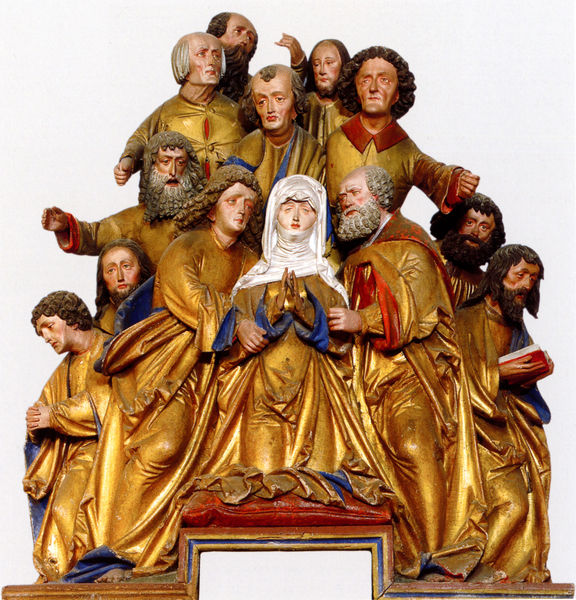
Titel: Marientodgruppe von einem Flügelaltar
Künstler: Jörg Lederer
Standort: Partschins (Südtirol)
Institution: Pfarrkirche
Schlagwörter: blau, gott, gruppe, himmel, mann, weiß, dreieck, menschen, braun, bunt, frau, grau, haar, hintergrund, holz, männer, schwarz, rot, schleier, tuch, alt, bart, bärte, gesichter, bibel, falten, johannes, rahmen, spitze, tod, trauer, hände, kirche, gewand, gold, haare, kutte, gewänder, personen, gotik, lippen, locken, skulptur, statue, kopfbedeckung, farbig, holzschnitt, farbe, klein, figuren, kissen, polster, kopftuch, symmetrie, lesen, stufe, stufen, bronze, plastik, podest, knie, bemalt, foto, fotografie, photographie, buch, jungfrau, knien, nonne, beten, gebet, altar, hochaltar, schnitzerei, fragment, statuen, christus, jesus, andacht, knieen, krönung, zentrum, heilige, gefasst, jünger, maria, madonna, auszug, betend, mutter gottes, hirten, petrus, sakral, christentum, ikone, geschnitzt, schnitzen, dreizehn, zwölf, gläubige, christi, himmelfahrt, josef, marientod, bekrönung, holzskulptur, tabernakel, pyramidal, schnitzaltar, schnitzkunst, christ, apostel, pfingsten, figurengruppe, versammelt, lob, rot blau, evangelisten, bold, aposteln, riemenschneider, schnitzfiguren, skulpturengruppe, tillmann, nothelfer, sacra conversazione, ststue, christo, kütte, iemenschneider, schnitzt, 12, photofotografie, gescharrt, kissen rot